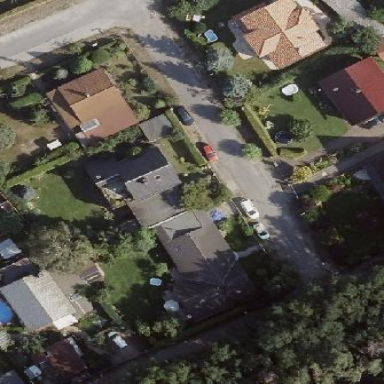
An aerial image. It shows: Semidetached house with gabled roof.